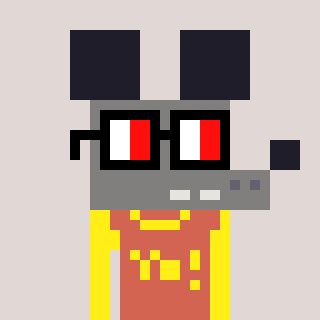
a pixel art character with square glasses with black frames and red eyes, a mouse-shaped head and a peachy-colored body on a warm background